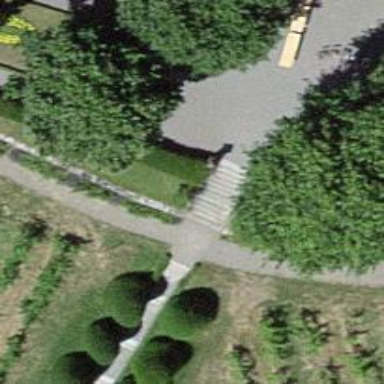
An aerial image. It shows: Set of steps on the road.